Field crop: tomato
Growth stage: 1
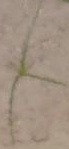
Species: cyperus